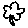
Label: flower